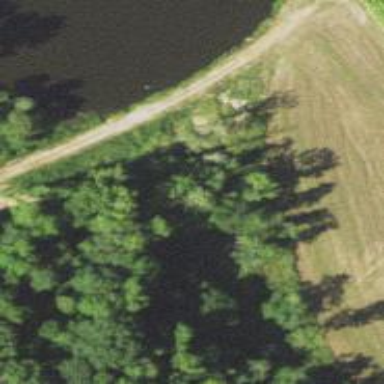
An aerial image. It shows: Culvert tunnel.